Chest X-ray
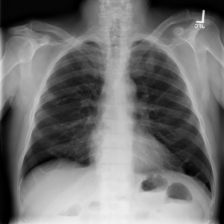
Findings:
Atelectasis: negative
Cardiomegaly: negative
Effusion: negative
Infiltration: negative
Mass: negative
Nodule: negative
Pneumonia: negative
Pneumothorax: negative
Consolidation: negative
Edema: negative
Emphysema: negative
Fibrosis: negative
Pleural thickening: negative
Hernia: negative